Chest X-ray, PA view. Patient: 50 years old, sex F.
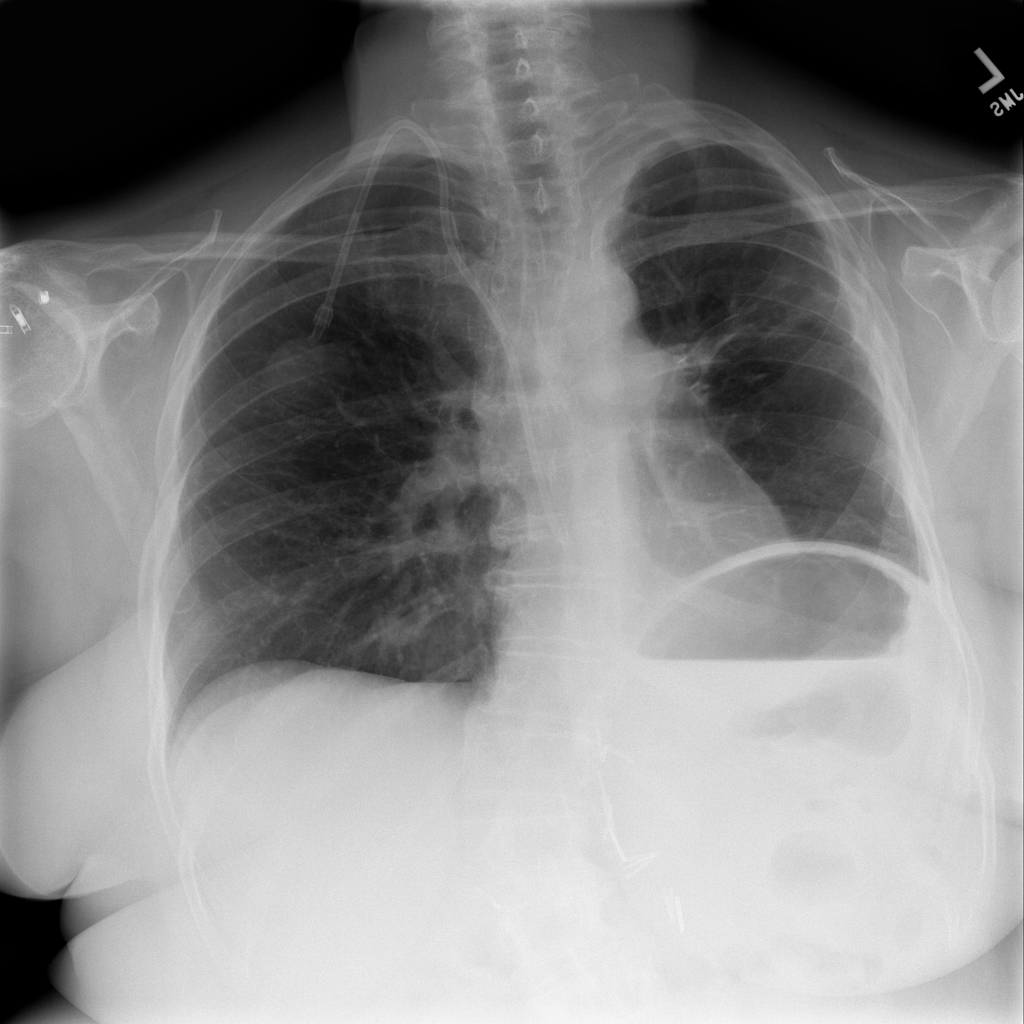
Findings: No Finding